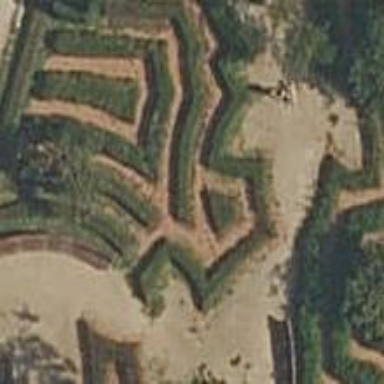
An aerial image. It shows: Hedge acting as barrier.